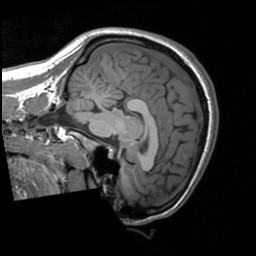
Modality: T1w
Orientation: sagittal
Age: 21
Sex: male
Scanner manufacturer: siemens
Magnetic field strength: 3 T
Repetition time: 1.9 s
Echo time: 0.00226 s